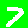
Digit: 7